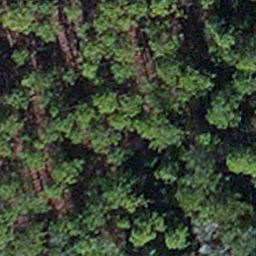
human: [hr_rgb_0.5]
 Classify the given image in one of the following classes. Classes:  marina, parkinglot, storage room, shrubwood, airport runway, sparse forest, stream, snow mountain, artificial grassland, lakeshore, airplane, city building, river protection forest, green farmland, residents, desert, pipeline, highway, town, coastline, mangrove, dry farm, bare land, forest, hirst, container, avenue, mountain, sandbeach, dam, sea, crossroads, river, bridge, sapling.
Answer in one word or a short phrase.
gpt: sapling